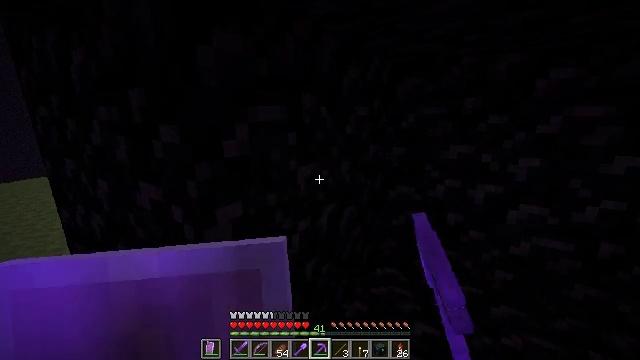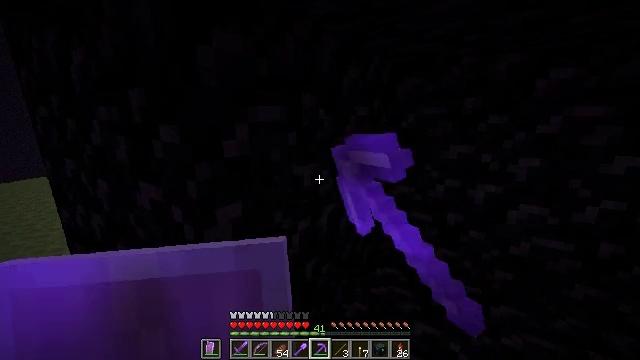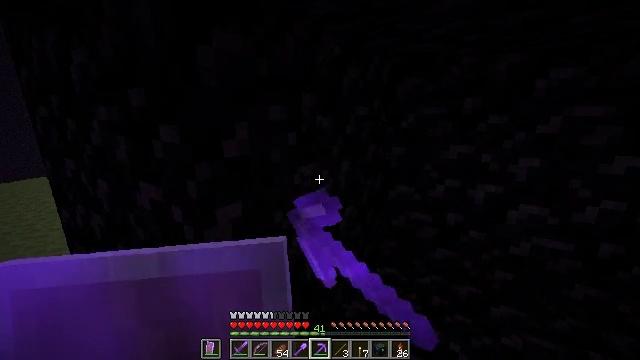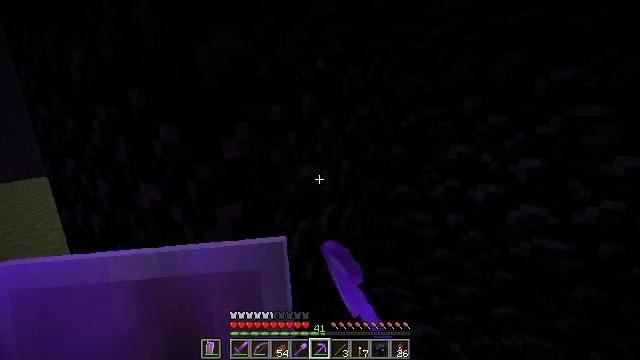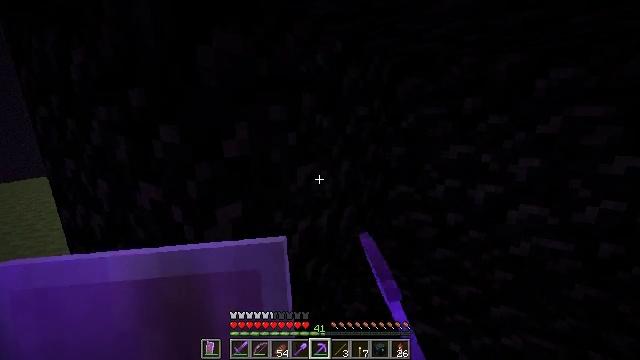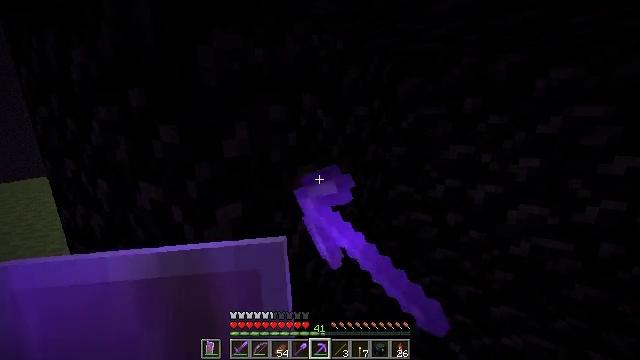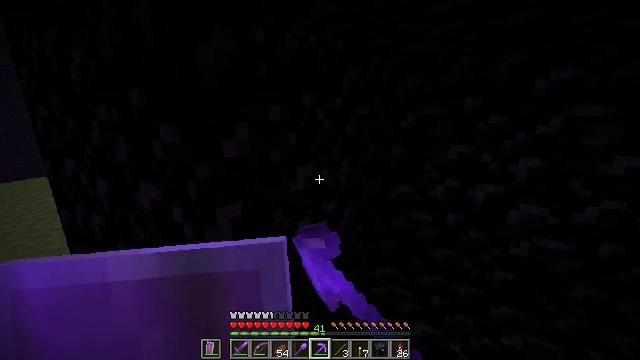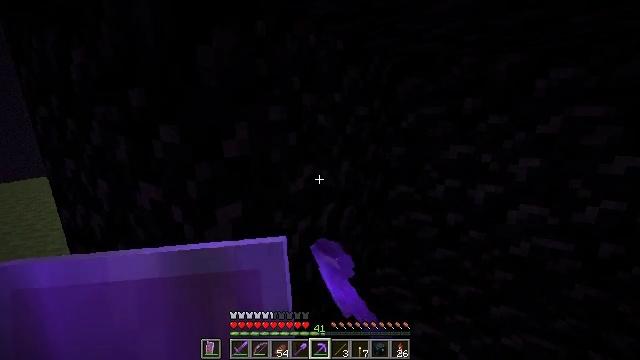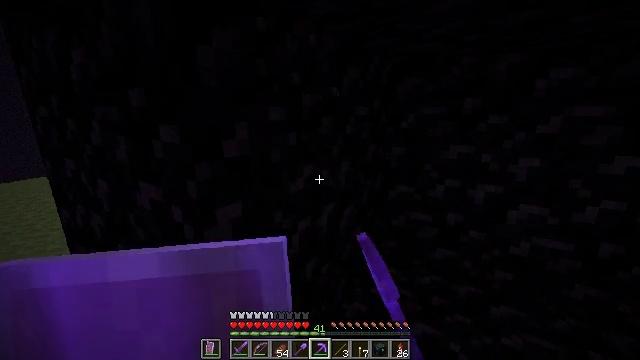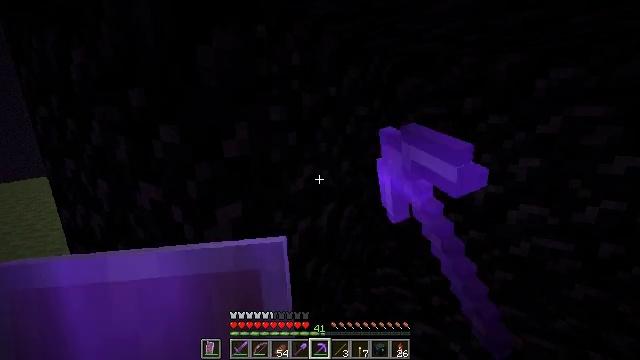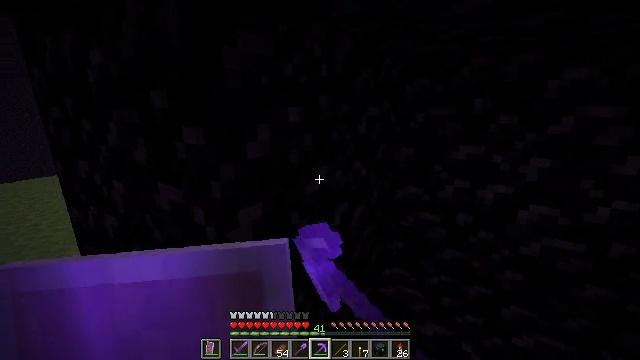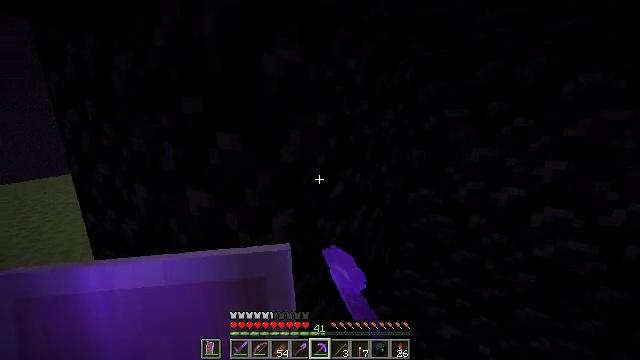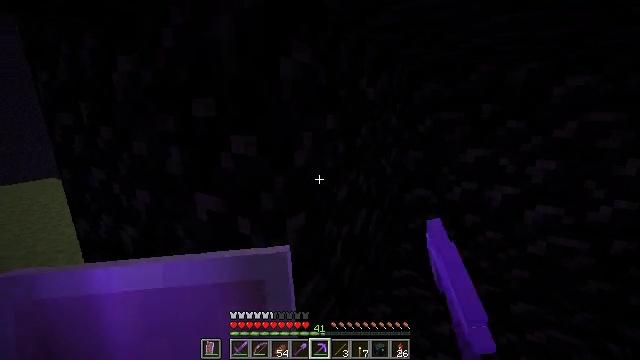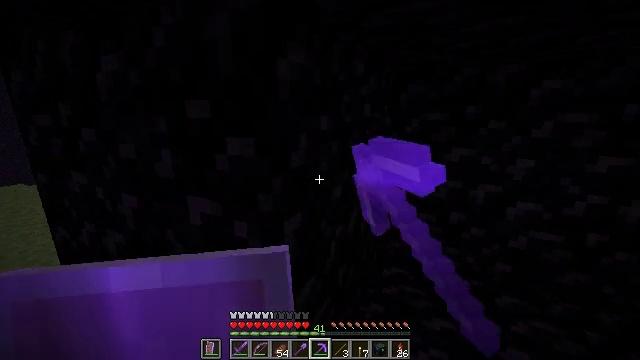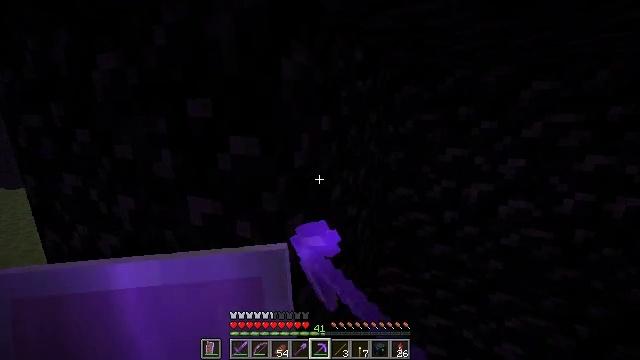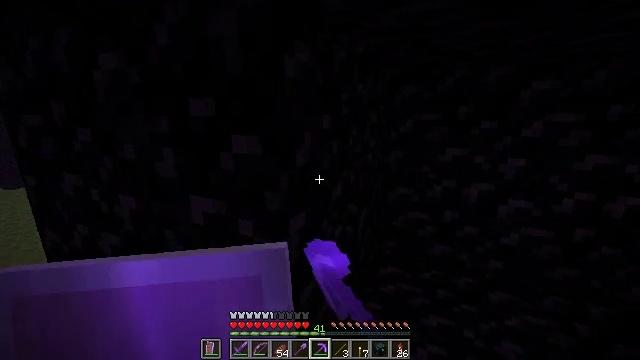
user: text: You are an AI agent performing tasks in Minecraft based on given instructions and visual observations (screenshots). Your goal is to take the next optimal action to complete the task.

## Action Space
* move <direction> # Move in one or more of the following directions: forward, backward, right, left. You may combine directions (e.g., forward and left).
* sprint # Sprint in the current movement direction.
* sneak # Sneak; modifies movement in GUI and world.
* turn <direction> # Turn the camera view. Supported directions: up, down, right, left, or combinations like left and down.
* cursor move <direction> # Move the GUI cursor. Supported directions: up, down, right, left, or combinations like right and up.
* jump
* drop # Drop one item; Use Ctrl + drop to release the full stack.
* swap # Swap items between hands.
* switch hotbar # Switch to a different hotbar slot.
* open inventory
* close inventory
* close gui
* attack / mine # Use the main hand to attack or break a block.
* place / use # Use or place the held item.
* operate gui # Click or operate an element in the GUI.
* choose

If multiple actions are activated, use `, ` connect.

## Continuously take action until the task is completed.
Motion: motion action
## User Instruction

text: Mine the obsidian block.
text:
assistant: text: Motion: attack / mine
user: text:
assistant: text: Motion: attack / mine
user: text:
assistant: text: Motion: attack / mine
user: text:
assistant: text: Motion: attack / mine
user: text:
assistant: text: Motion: attack / mine
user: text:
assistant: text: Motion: attack / mine
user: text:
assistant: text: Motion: attack / mine
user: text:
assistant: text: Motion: attack / mine
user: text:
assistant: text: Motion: attack / mine
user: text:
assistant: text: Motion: move left, attack / mine
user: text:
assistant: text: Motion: move left, attack / mine
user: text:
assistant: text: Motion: turn right, attack / mine
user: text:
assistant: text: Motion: turn right, attack / mine
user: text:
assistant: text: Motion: turn right, attack / mine
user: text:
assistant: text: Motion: attack / mine
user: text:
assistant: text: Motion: attack / mine
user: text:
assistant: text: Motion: attack / mine
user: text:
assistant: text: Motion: attack / mine
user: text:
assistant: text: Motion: attack / mine
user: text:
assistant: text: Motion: attack / mine
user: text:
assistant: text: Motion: attack / mine
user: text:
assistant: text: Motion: attack / mine
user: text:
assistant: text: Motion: attack / mine
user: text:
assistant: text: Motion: attack / mine
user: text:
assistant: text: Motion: attack / mine
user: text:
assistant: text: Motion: attack / mine
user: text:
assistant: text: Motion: attack / mine
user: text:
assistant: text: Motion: attack / mine
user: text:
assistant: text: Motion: attack / mine
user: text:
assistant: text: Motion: attack / mine